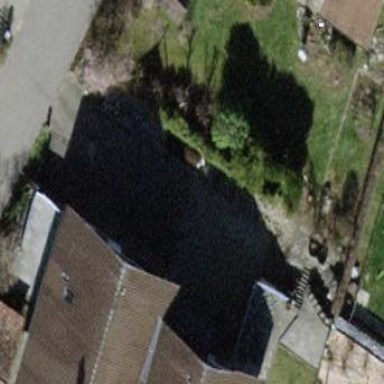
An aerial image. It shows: Semi-detached house with gabled roof oriented across the building.